Question: I developed a document-based app that uses Core Data. When I start the app normally by double-clicking on it, it works perfectly and I'm able to create some data files with it. Then I'm closing the app, and trying to open the file I just created through the app, but I get the window that says:
> The document "data.hso" couldn't be opened. MyApp cannot open files of this type.
I did modify the plist file to include the Document Types. As a resource I used:
- <URL>
I'm really desperate at this moment, cause I really can't think of a reason why it shouldn't work. Any kind of help is highly appreciated!
Here is the snapshot of my plist:

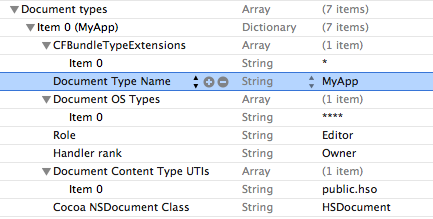
Answer: Maybe your application delegate needs to implement '- (void)application:(NSApplication *)sender openFiles:(NSArray *)filenames'